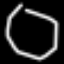
Label: octagon